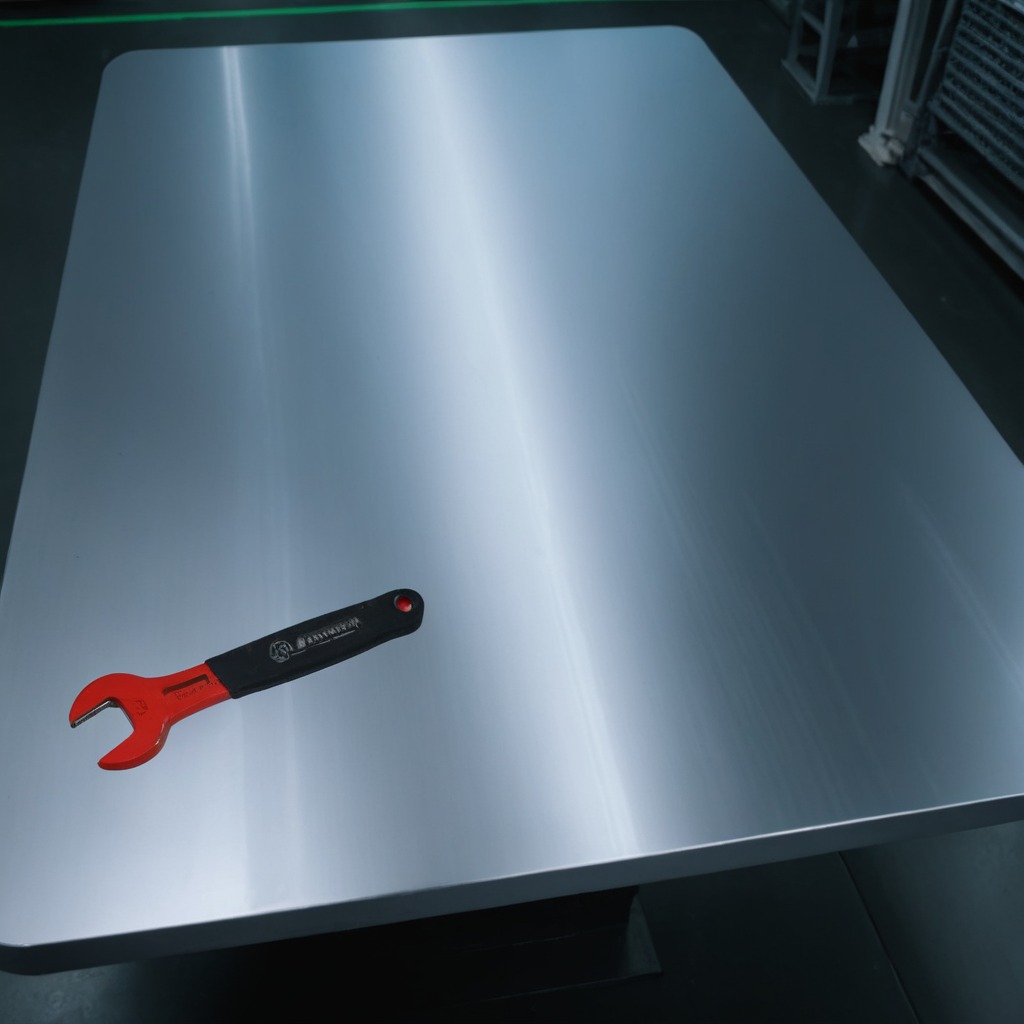
An wrench is lying on the metal table in the machine shop under fluorescent lights.